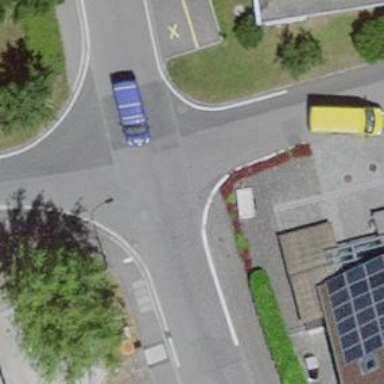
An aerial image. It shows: Residential road with asphalt surface and sidewalk on the left side.